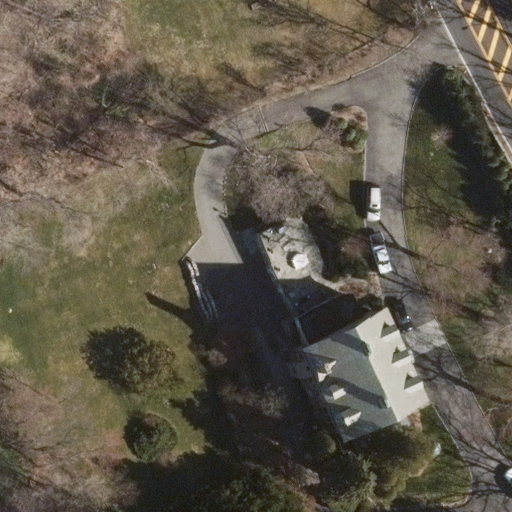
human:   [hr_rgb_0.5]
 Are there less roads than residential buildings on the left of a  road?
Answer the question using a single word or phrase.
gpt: no

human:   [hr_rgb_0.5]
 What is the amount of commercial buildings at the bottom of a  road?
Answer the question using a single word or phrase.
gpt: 0

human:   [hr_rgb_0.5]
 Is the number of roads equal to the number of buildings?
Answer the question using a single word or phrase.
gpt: no

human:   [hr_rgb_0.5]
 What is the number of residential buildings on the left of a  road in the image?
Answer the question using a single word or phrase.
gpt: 1

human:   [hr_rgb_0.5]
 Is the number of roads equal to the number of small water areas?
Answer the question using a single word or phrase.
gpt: no

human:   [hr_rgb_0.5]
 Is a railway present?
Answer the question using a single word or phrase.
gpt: no

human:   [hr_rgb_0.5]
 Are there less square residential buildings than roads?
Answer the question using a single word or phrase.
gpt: yes

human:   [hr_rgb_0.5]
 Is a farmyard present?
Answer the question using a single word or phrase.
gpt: no

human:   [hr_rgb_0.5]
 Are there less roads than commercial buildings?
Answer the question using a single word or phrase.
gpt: no

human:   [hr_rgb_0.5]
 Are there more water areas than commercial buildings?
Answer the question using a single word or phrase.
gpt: no

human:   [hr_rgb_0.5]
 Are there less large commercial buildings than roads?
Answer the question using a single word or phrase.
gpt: yes

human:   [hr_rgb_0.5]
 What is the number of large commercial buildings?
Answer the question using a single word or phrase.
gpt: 0

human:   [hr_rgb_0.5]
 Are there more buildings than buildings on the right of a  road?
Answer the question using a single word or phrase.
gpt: yes

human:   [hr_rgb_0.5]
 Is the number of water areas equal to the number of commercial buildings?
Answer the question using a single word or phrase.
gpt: yes

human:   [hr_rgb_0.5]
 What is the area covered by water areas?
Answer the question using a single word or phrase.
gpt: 0m2

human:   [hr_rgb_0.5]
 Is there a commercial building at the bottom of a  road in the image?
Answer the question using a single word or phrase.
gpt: no

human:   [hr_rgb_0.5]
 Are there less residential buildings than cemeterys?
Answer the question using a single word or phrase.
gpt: no

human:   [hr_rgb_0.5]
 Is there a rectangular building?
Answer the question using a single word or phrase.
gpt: no

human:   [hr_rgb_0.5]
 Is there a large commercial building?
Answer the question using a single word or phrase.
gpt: no

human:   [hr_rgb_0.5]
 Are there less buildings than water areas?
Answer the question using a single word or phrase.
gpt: no

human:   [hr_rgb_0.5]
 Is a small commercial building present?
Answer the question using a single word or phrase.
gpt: no

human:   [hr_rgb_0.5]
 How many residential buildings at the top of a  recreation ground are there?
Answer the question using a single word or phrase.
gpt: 0

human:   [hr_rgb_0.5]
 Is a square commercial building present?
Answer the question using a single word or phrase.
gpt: no

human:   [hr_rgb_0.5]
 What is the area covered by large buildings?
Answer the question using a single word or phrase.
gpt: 638m2

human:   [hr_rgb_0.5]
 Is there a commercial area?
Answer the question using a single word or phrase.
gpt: no

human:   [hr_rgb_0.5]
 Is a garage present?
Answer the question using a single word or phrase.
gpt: no

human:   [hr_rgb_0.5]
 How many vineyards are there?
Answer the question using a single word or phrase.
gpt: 0

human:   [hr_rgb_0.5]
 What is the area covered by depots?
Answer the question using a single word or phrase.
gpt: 0m2

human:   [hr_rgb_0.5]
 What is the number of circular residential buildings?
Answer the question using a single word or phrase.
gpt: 0

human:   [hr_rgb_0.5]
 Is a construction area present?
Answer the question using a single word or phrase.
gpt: no

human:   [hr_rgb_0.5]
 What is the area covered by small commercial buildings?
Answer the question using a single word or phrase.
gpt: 0m2

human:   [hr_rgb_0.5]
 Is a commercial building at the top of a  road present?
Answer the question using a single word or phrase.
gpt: no

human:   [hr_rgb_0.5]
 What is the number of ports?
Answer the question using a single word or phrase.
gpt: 0

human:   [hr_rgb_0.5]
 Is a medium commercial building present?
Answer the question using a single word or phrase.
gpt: no

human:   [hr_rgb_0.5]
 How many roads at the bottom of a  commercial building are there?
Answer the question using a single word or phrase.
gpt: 0

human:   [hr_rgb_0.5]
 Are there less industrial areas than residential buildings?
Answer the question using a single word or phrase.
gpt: yes